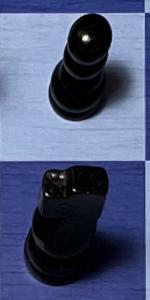
Label: Knight_Black